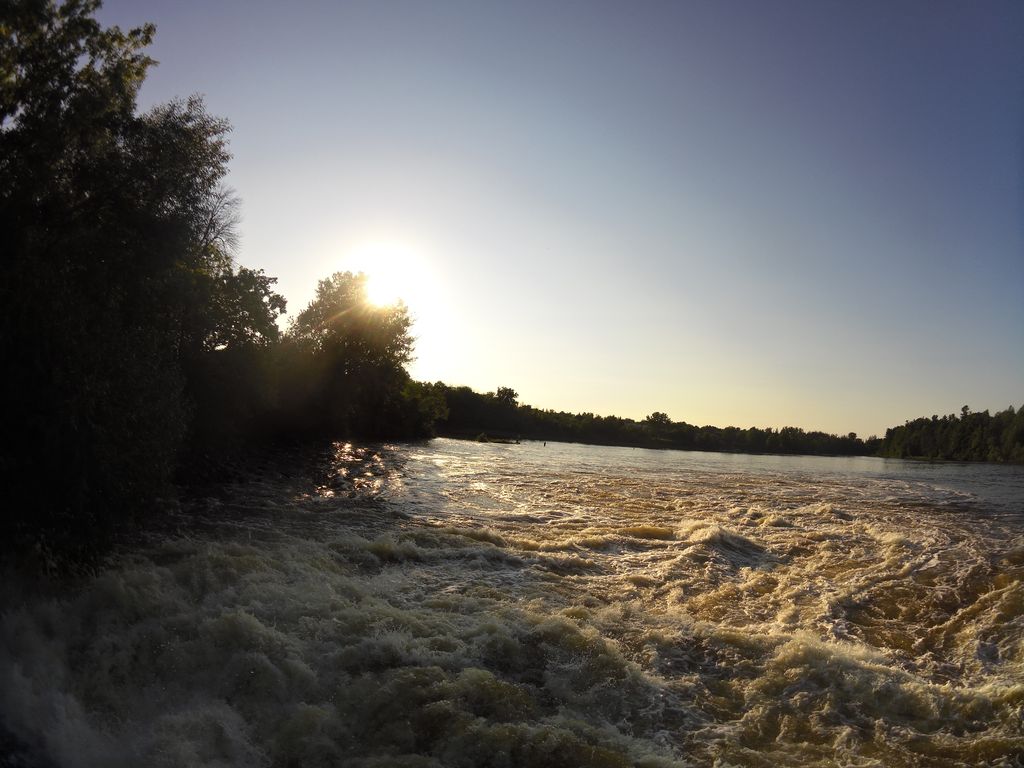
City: ottawa-gatineau